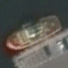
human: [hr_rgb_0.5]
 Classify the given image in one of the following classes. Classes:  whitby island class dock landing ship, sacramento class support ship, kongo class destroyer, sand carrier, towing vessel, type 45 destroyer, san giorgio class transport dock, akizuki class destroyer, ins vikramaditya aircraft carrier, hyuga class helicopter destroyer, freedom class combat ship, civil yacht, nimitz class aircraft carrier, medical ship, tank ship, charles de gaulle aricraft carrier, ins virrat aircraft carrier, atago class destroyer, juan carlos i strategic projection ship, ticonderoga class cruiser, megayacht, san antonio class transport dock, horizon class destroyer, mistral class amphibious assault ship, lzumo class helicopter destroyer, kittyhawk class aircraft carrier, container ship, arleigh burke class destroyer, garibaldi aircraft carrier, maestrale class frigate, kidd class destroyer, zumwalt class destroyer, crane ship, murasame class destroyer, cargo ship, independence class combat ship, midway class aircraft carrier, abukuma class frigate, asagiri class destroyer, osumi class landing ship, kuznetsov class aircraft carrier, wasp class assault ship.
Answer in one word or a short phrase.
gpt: Towing vessel